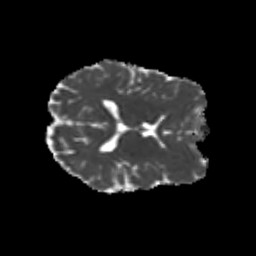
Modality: MD
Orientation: axial
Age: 24
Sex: female
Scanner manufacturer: siemens
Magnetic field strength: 3 T
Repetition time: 3.5 s
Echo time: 0.104 s